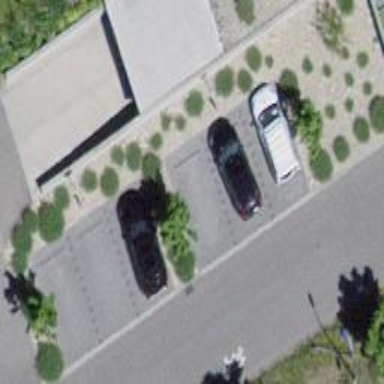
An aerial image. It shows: Parking area with surface.